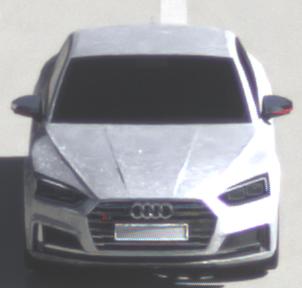
Make: Audi
Model: S5 Sportback
Detailed model: 8T Facelift
Model produced from: 2011
Model produced until: 2016
Doors: 5
Color: white
Road condition: wet road
Daytime: morning or afternoon
Contrast: medium contrast